Question: I am generating a QR code image using the CIQRCodeGenerator filter available from CIFilter. The image is generated fine and when it's displayed I can read the image using AVCaptureSession. However, when I try to scan the QR code using a different platform (Android, BlackBerry, iOS 6) then it doesn't recognize the image. According to Apple's documentation the generated image is compliant with the ISO/IEC 18004:2006 standard. Is the problem that I need something that is compliant with ISO 18004:2000?
Here is the code I'm using to generate the image:
'''
NSData *stringData = [stringToEncode dataUsingEncoding:NSISOLatin1StringEncoding];
CIFilter *qrFilter = [CIFilter filterWithName:@"CIQRCodeGenerator"];
[qrFilter setValue:stringData forKey:@"inputMessage"];
[qrFilter setValue:@"M" forKey:@"inputCorrectionLevel"];
CIImage *qrImage = qrFilter.outputImage;
return [UIImage squareUIImageFromCIImage:qrImage withSize:size];
'''
Here is a sample QR code:

Does anybody know if there is a way to generate a more universally recognized QR code image using CIFilter? I'd really prefer not to go back to using ZXing.
Thank you!
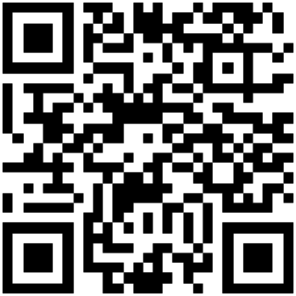
Answer: I'm not sure if the slight change makes a difference, but here's a snippet from my recent project that generates a QR code that is scanned from an iPad camera successfully in under a second:
'''
CIFilter *filter = [CIFilter filterWithName:@"CIQRCodeGenerator"];
[filter setDefaults];
NSData *data = [accountNumber dataUsingEncoding:NSUTF8StringEncoding];
[filter setValue:data forKey:@"inputMessage"];
CIImage *outputImage = [filter outputImage];
CIContext *context = [CIContext contextWithOptions:nil];
CGImageRef cgImage = [context createCGImage:outputImage
fromRect:[outputImage extent]];
UIImage *barcode = [UIImage imageWithCGImage:cgImage
scale:1.
orientation:UIImageOrientationUp];
// EDIT:
CFRelease(cgImage);
'''